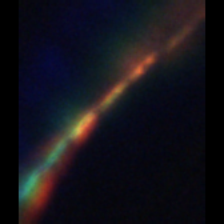
Taxon: Psuedo-nitzschia
Group: Diatoms